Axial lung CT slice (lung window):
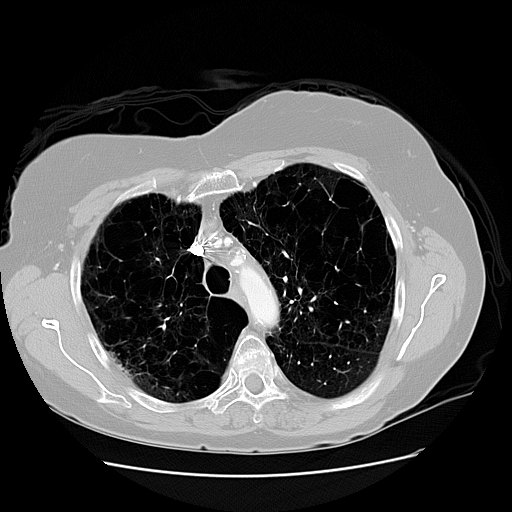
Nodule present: no